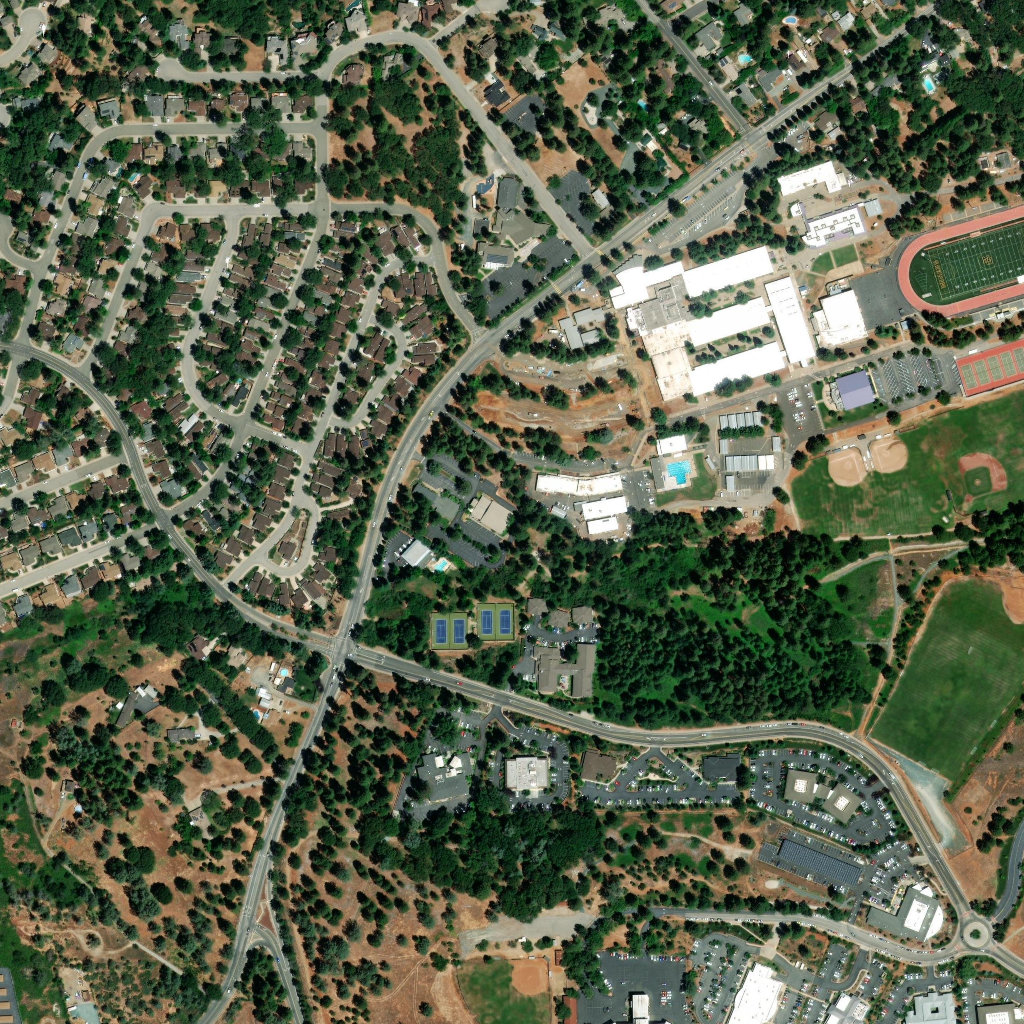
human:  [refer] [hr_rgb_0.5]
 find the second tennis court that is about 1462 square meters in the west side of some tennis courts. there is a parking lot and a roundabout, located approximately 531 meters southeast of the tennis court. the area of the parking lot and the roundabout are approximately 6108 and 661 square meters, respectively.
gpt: <box>[[46, 59, 50, 62, 0]]</box>

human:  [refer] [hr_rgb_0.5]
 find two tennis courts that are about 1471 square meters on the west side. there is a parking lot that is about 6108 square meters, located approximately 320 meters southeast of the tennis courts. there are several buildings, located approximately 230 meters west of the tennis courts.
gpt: <box>[[46, 59, 50, 62, 0]]</box>

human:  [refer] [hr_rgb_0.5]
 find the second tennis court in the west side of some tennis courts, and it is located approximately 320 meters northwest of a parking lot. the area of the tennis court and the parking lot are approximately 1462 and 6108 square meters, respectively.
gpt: <box>[[46, 59, 50, 62, 0]]</box>

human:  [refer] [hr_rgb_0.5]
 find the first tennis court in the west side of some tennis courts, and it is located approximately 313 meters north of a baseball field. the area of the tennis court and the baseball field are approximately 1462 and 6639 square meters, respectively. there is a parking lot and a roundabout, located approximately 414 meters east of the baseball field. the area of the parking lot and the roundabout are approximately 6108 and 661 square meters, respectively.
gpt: <box>[[41, 59, 45, 63, 0]]</box>